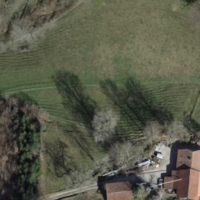
EUNIS habitat code: 41
Species observed at this site:
Cardamine heptaphylla